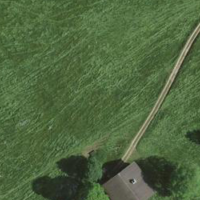
EUNIS habitat code: 52
Species observed at this site:
Geranium robertianum